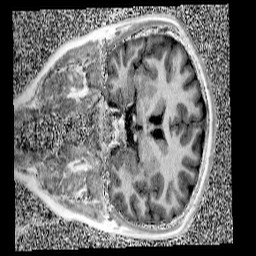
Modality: UNIT1
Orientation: coronal
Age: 14
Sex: female
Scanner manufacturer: siemens
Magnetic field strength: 3 T
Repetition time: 4 s
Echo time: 0.00299 s